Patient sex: M
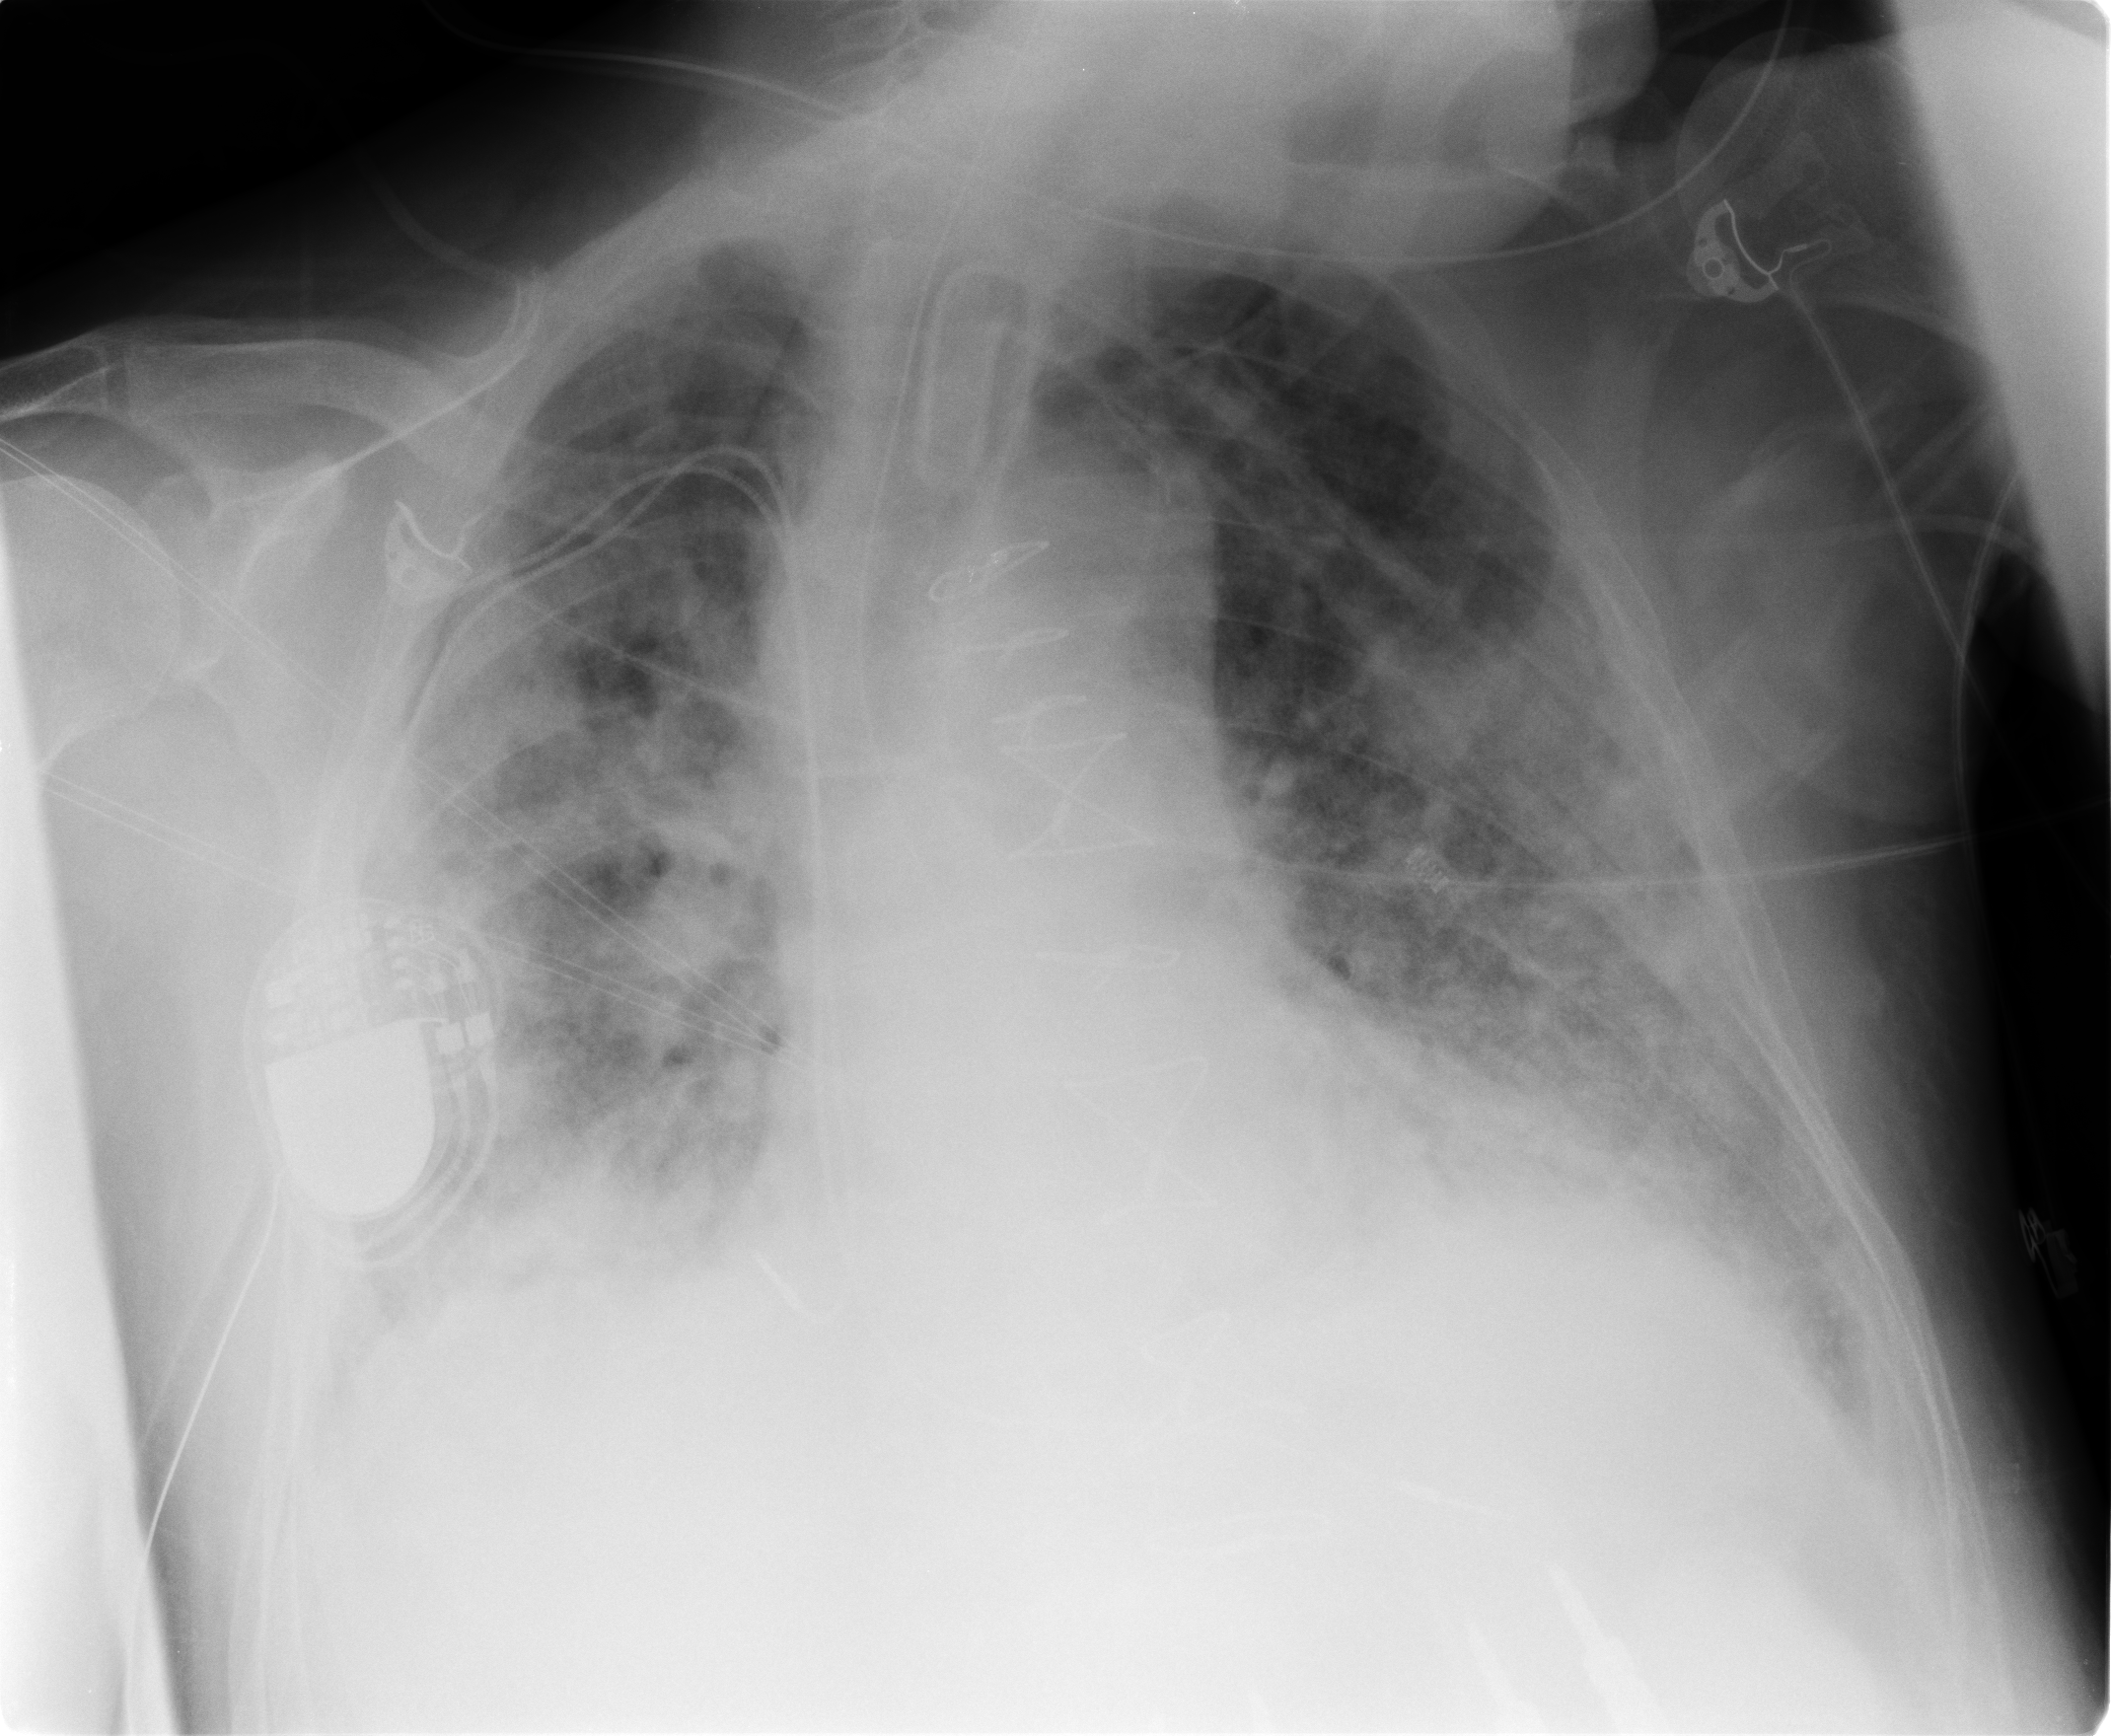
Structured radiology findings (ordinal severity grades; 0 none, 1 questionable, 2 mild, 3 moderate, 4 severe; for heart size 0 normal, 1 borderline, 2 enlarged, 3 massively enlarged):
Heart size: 2
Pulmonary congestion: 3
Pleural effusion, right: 2
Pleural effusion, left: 2
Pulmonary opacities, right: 3
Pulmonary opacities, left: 3
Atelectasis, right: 1
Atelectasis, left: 1